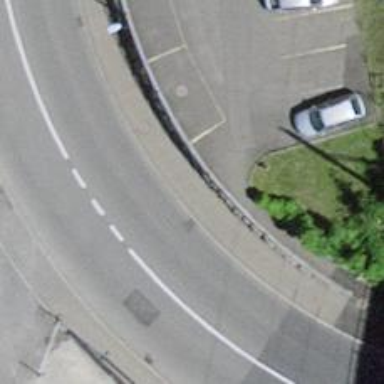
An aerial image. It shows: Sidewalk.